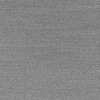
Atmospheric dust classification: dusty